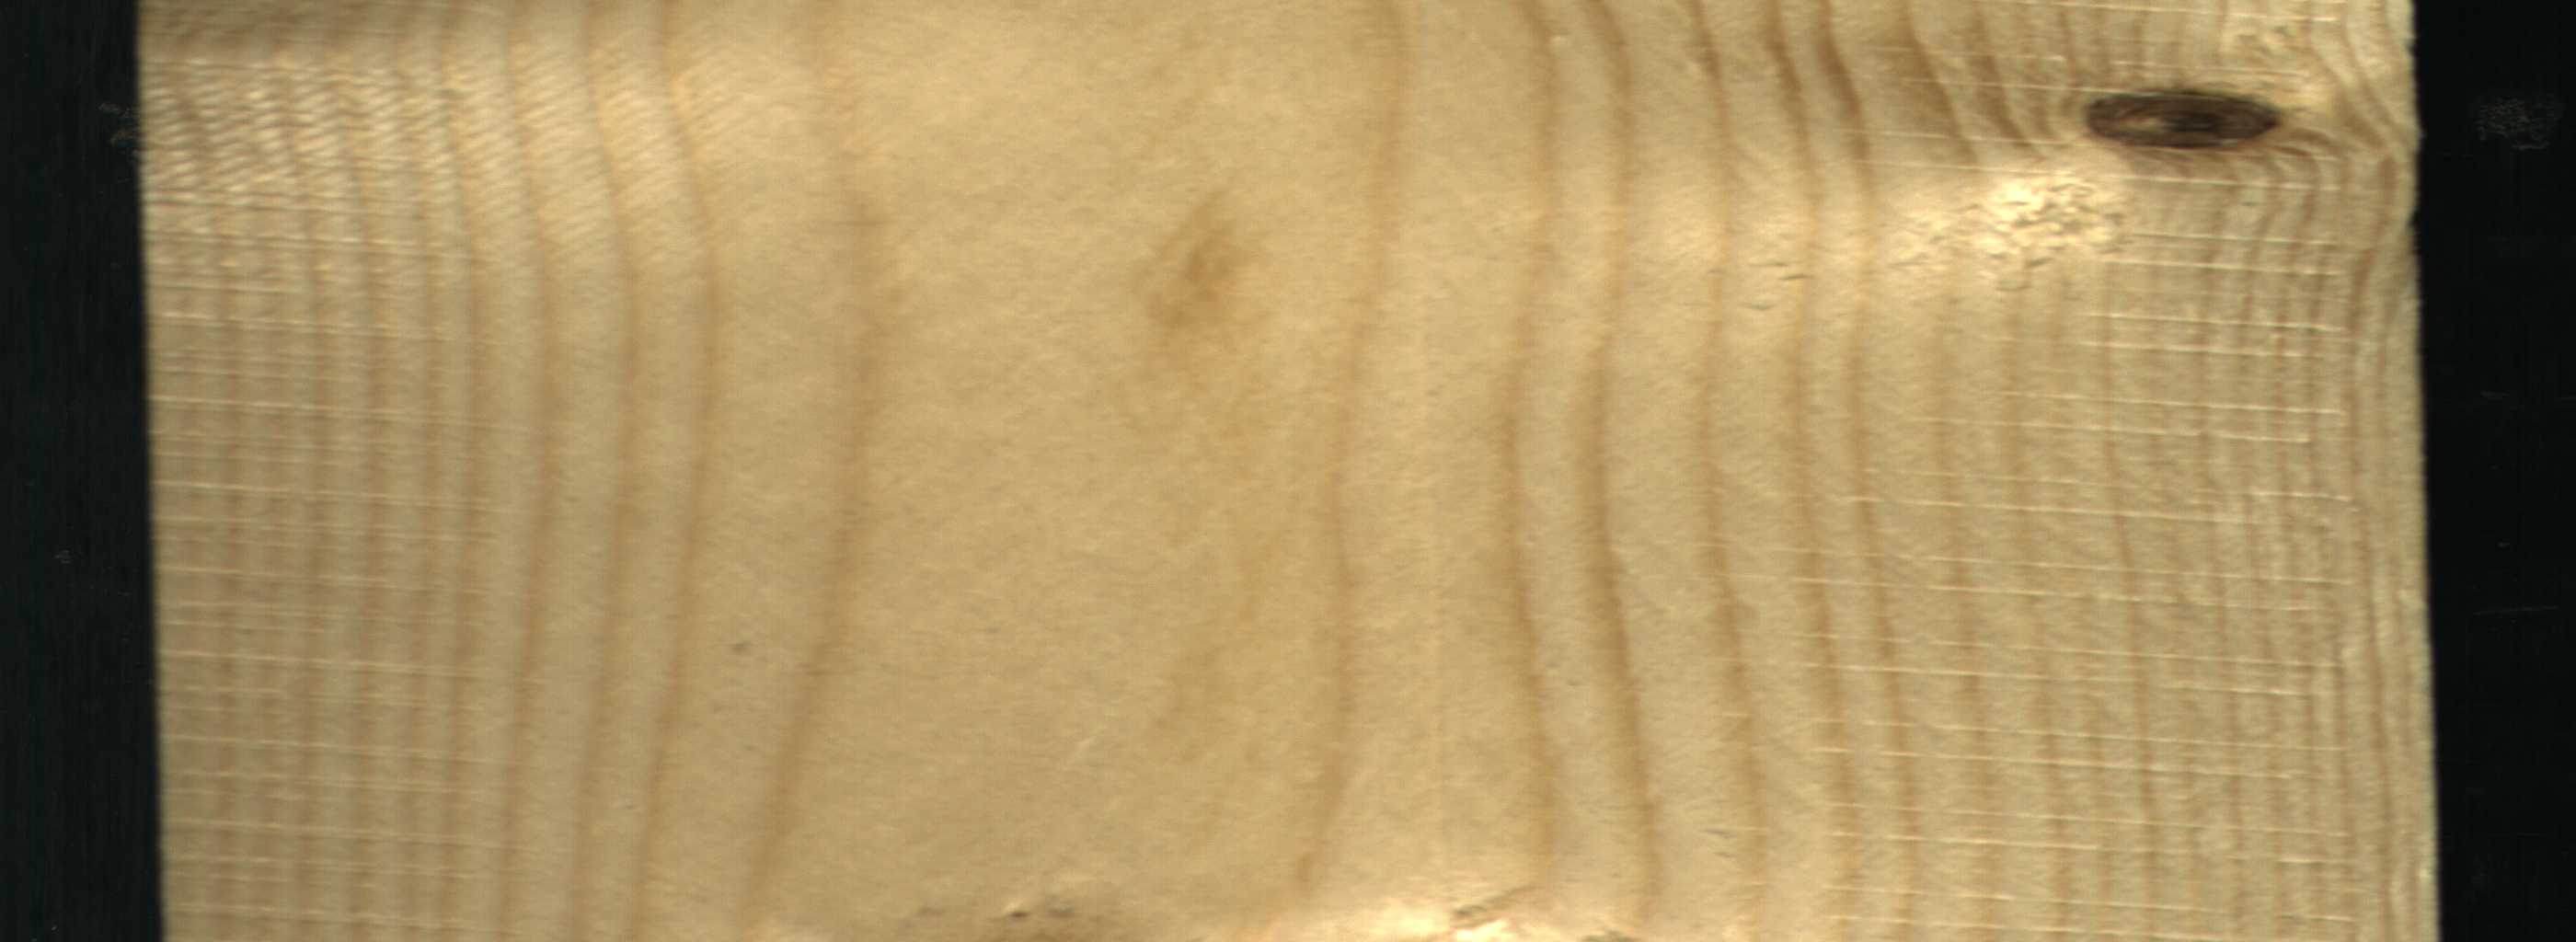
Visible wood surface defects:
Dead_Knot